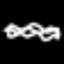
Label: squiggle